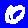
Digit: 0